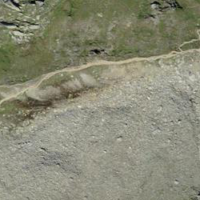
EUNIS habitat code: 48
Species observed at this site:
Silene acaulis